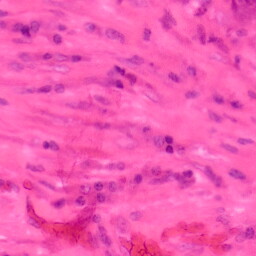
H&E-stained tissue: Colon